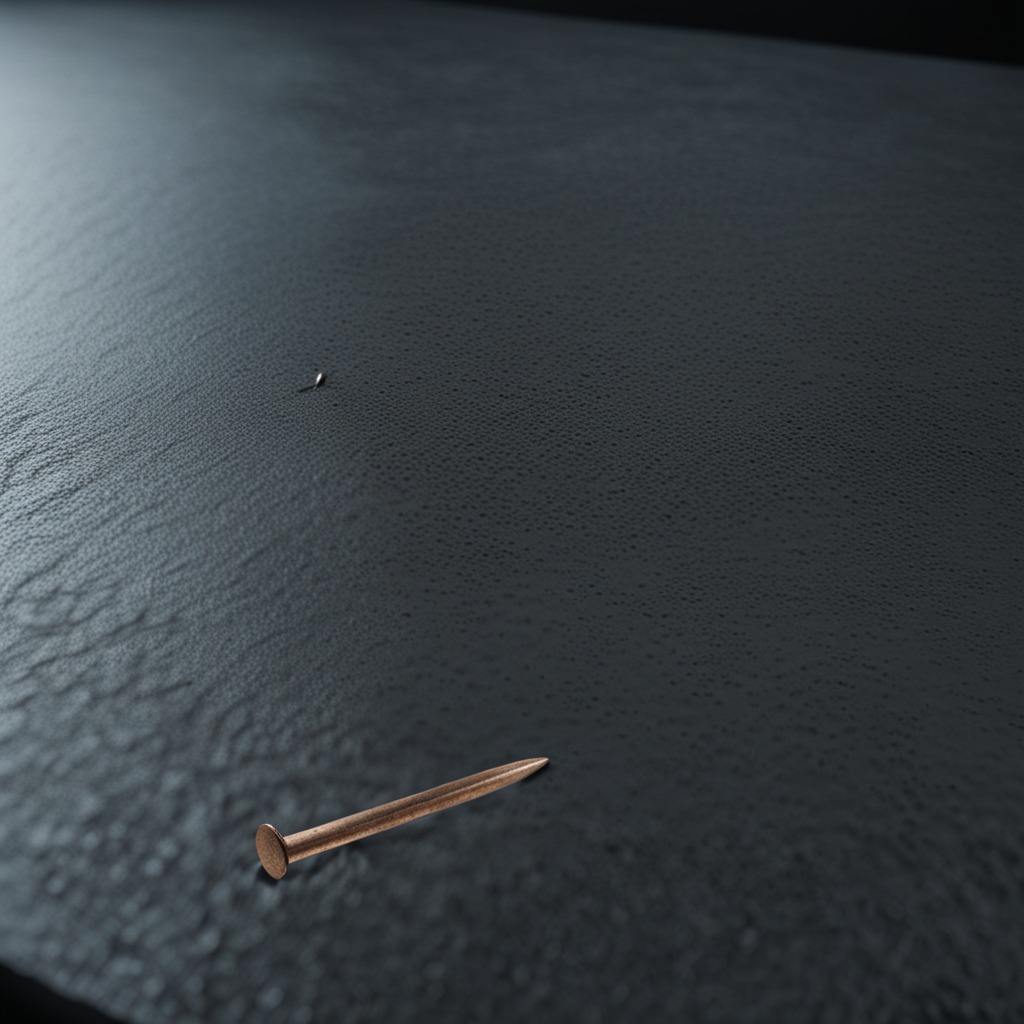
A nail is lying on the granite table.